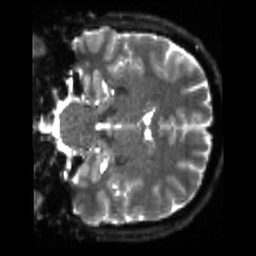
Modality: sbref
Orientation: coronal
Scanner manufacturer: siemens
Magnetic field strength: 3 T
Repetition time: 4 s
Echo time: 0.0594 s